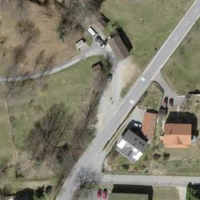
EUNIS habitat code: 24
Species observed at this site:
Echium vulgare